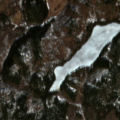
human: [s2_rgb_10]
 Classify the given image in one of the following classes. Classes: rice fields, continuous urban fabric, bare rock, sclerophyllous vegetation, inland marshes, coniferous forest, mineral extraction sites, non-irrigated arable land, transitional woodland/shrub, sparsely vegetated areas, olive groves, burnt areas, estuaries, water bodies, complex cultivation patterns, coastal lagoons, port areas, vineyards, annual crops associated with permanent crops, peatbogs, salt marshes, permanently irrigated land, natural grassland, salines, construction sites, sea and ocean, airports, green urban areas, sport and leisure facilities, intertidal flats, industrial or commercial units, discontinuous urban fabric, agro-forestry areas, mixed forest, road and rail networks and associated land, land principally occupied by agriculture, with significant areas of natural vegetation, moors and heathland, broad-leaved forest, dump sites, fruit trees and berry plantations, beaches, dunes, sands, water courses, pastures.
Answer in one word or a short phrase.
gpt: coniferous forest, mixed forest, transitional woodland/shrub